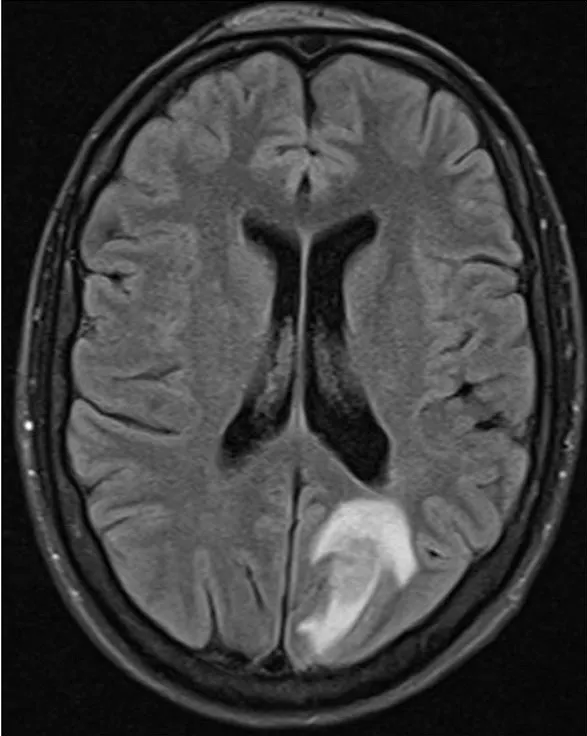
Hyperintense lesion with perifocal edema left occipital in fluid-suppressed T2 MRI technique (Fluid-attenuated inversion recovery (FLAIR) sequence).
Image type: radiology (mri)